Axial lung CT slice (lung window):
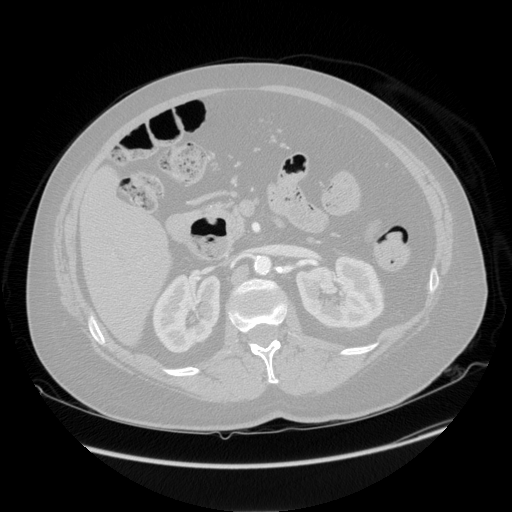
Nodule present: no